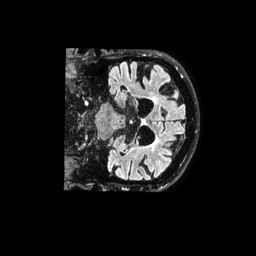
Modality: FLAIR
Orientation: coronal
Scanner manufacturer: philips
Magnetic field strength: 3 T
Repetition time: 4.8 s
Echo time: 0.34 s